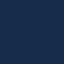
Label: SeaLake